Question: Friendship in my DB is a two way street. Check screenshot:

So user id 14 and 1 are friends.
I want a query that can be initiated by either party and that deletes two way street completely removing both rows.
How would I go about doing this? This is not simple WHERE asked asker = id.
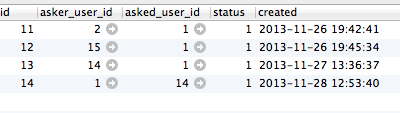
Answer: Use 'AND' and 'OR' to create a condition from simpler conditions, like
'''
(asker_user_id = 14 AND asked_user_id = 1) OR
(asked_user_id = 14 AND asker_user_id = 1)
'''